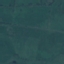
Label: Pasture